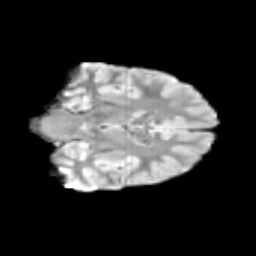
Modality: T2w
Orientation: coronal
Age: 10
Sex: male
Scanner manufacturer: siemens
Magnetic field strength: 3 T
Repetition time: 3.8 s
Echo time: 0.07 s